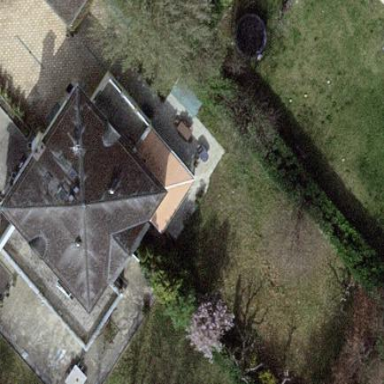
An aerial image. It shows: Garden surrounded by fence.